Question: I would like to split these texts into cells in excel:
'''
Hello-HOW-are-YOU-DOING-!
This-is-not-my-name-.
Random-People-are-looking-?
No-!
'''
It should basically look like that:

At the moment I am using this formula, which gives me just the first split:
'''
=LEFT(Export!A2;FIND("-";Export!A2)-1)
'''
Any recommendations how I can do the split automatically for each '-'?
I appreciate your replies!
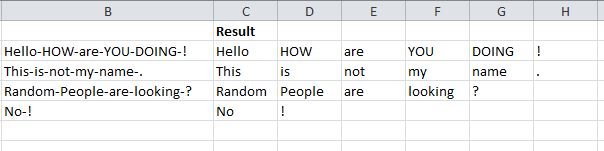
Answer: With data in in enter:
'''
=TRIM(MID(SUBSTITUTE($B1,"-",REPT(" ",999)),COLUMNS($A:A)*999-998,999))
'''
and copy across: